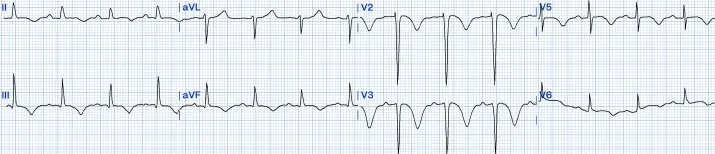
ECG showed the Zurkurnai ECG pattern defined as right axis deviation, poor R wave progression, biphasic deep T inversion on V2-V5 and limb leads, maximum at V3.
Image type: electrography (ekg)